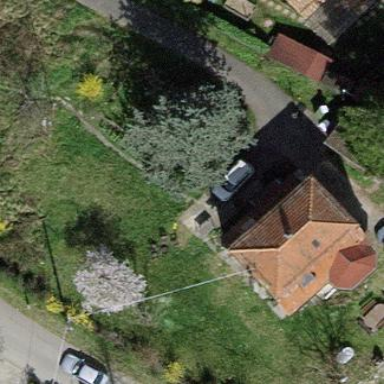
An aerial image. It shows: Garden surrounded by fence.